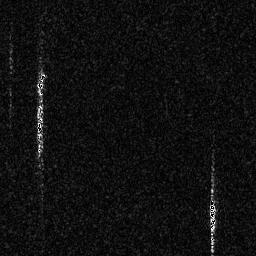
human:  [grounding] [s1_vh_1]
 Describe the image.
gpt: In the satellite image, there is  <ref>1 small ship </ref> <box>[[80, 78, 84, 91, 0]]</box> located at bottom right.